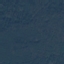
Label: Forest